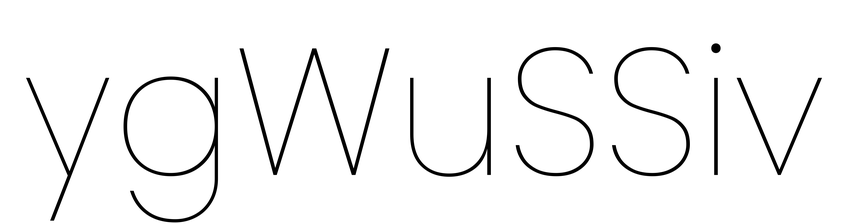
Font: Poppins-Thin